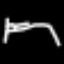
Label: bed